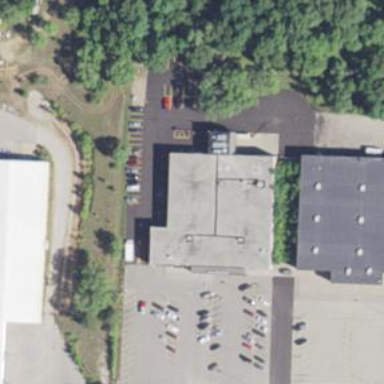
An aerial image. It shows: Supermarket building.